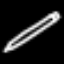
Label: pencil